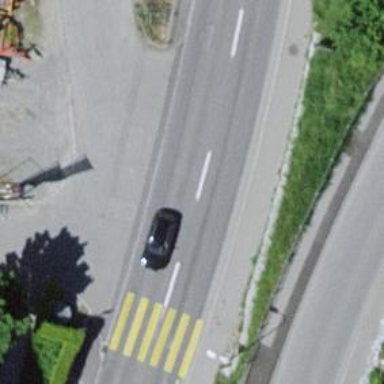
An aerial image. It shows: Primary road with asphalt surface.